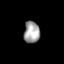
Tissue: lung
Cell type: Endothelial cells
Senescence score: 0.6976
Nuclear area (px): 342
Mean DAPI intensity: 160.202